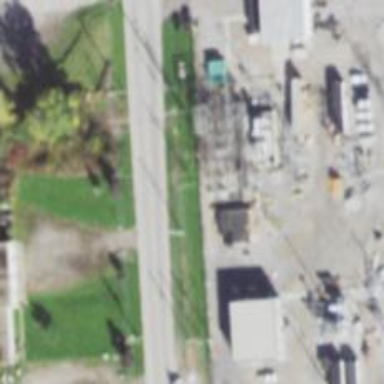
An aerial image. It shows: Power substation.